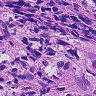
Metastatic tissue present: yes